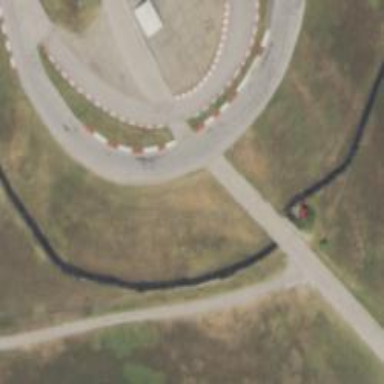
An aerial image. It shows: Asphalt raceway.